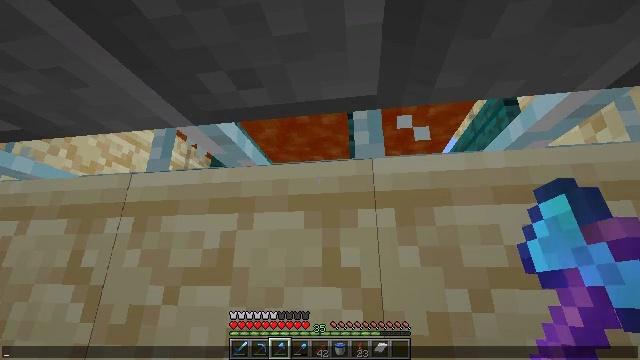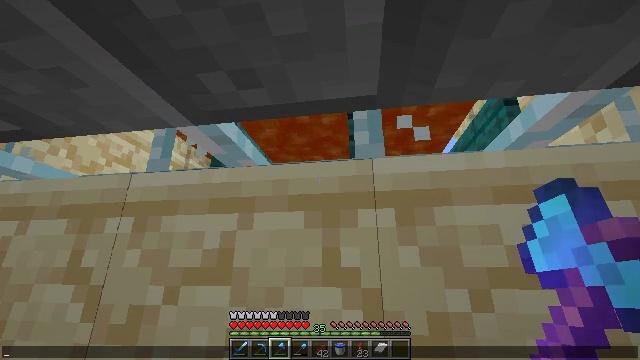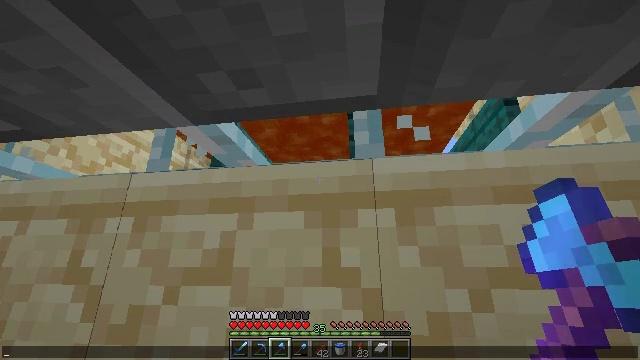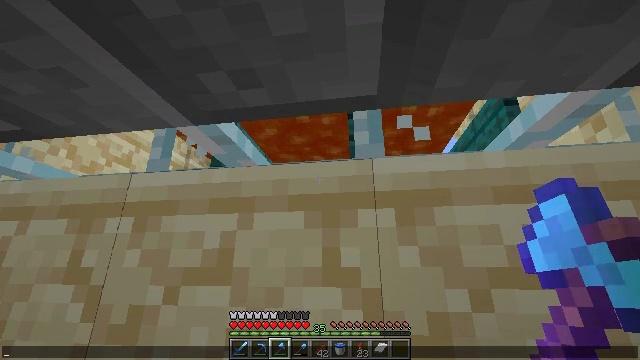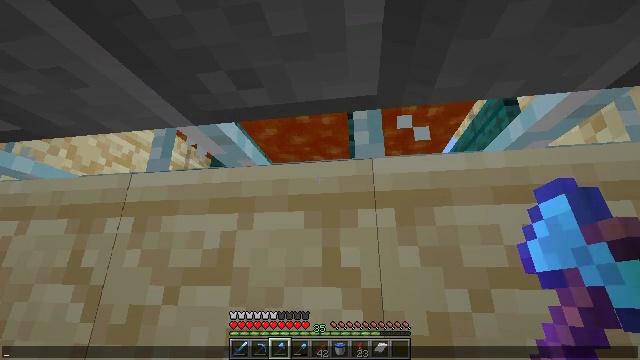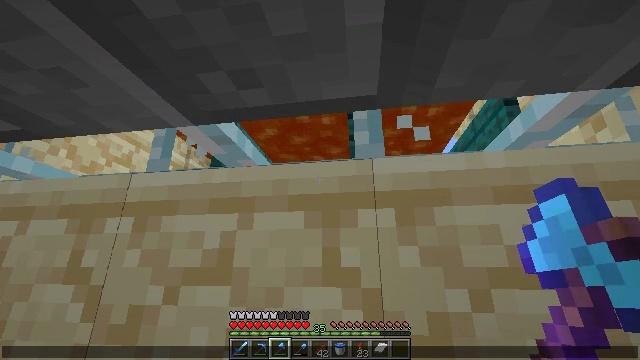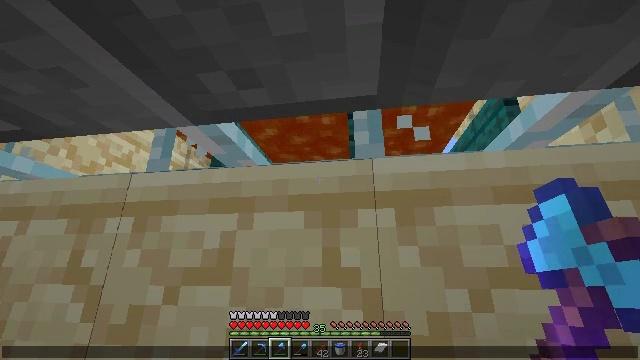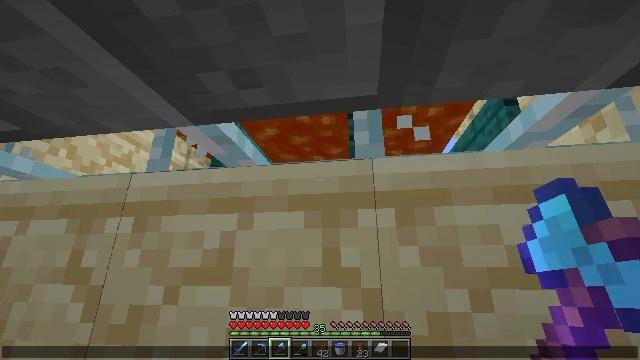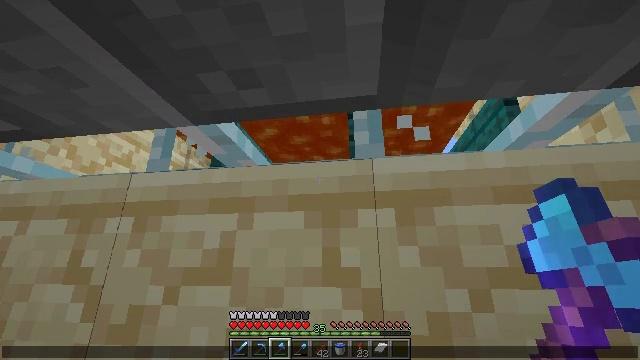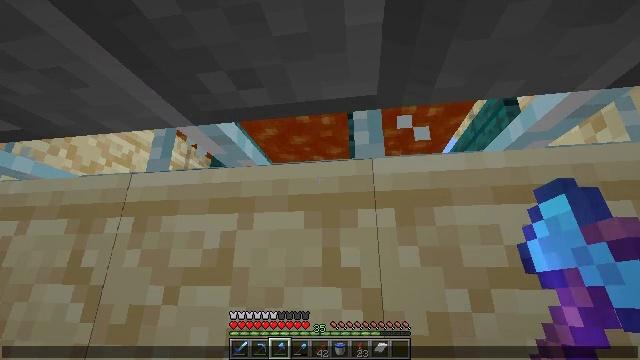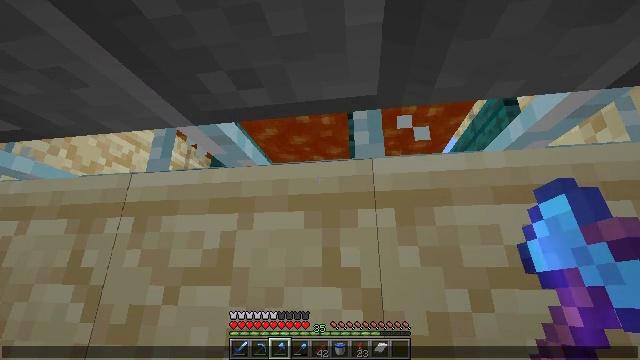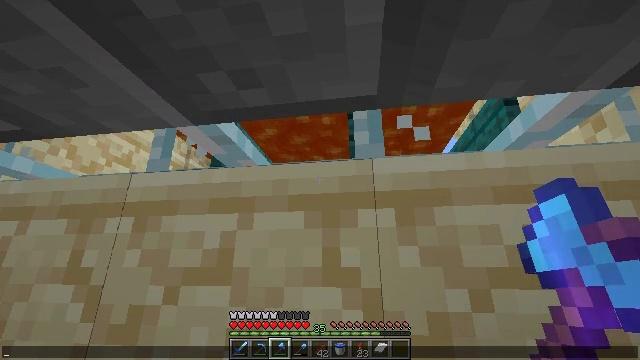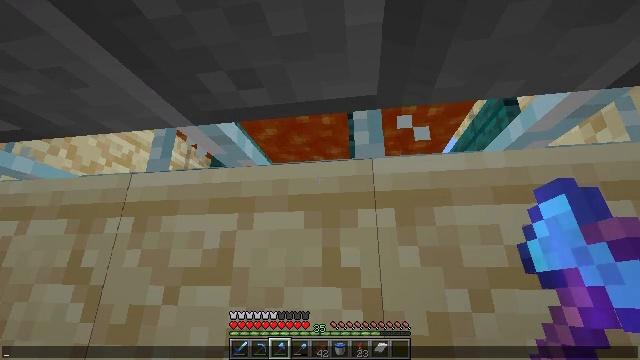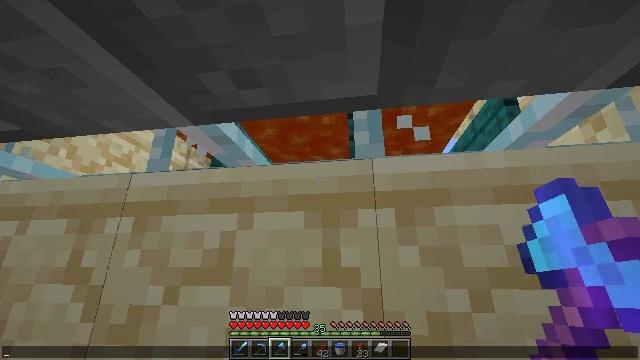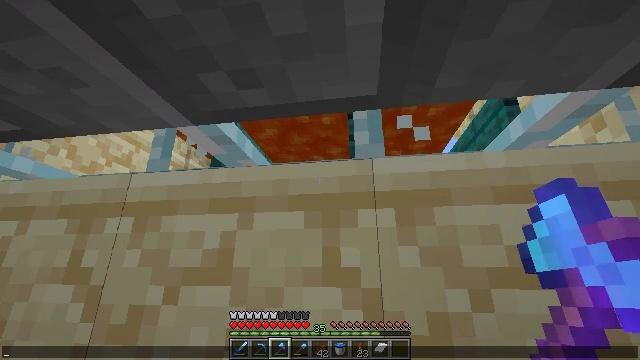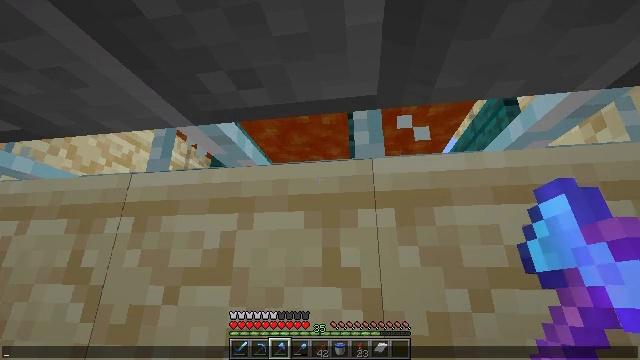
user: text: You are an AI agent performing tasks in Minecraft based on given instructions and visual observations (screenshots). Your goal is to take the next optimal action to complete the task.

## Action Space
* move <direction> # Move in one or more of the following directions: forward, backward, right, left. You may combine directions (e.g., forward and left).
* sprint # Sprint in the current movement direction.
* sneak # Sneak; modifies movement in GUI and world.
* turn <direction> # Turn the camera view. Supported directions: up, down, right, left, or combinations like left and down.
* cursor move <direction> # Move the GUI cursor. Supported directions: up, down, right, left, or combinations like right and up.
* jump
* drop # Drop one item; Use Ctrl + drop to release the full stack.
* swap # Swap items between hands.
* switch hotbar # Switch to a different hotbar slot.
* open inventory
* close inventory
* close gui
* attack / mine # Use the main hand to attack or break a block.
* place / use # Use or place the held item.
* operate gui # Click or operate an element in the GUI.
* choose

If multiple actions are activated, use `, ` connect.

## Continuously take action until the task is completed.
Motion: motion action
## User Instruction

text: Mine the warped fence.
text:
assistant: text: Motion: no_op
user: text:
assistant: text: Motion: no_op
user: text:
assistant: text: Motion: no_op
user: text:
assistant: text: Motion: no_op
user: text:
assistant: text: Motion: no_op
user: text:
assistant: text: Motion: no_op
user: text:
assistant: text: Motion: no_op
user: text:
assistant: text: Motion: no_op
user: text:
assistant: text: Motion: no_op
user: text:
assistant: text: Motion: no_op
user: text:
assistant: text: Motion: no_op
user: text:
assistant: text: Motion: no_op
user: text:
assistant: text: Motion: no_op
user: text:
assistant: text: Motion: no_op
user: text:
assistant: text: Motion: no_op
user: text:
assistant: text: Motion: no_op
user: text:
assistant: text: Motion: no_op
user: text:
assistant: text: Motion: no_op
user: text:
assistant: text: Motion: no_op
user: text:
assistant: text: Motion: no_op
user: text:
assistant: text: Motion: no_op
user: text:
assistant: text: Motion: no_op
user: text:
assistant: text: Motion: no_op
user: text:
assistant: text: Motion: no_op
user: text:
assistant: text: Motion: no_op
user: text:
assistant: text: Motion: no_op
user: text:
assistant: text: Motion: no_op
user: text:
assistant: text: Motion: no_op
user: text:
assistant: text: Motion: no_op
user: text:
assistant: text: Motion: no_op